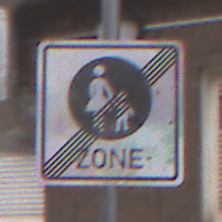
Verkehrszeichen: EndeFussgaengerzone
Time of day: MorningAfternoon
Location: Outdoor (Urban)
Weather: Overcast
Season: NotSpecified
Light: Natural